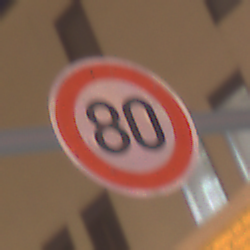
Verkehrszeichen: Geschwindigkeit80
Umgebung: Outdoor, Urban
Tageszeit: Night
Wetter: Clear
Licht: Artificial
Jahreszeit: NotSpecified
Kontrast: HighContrast